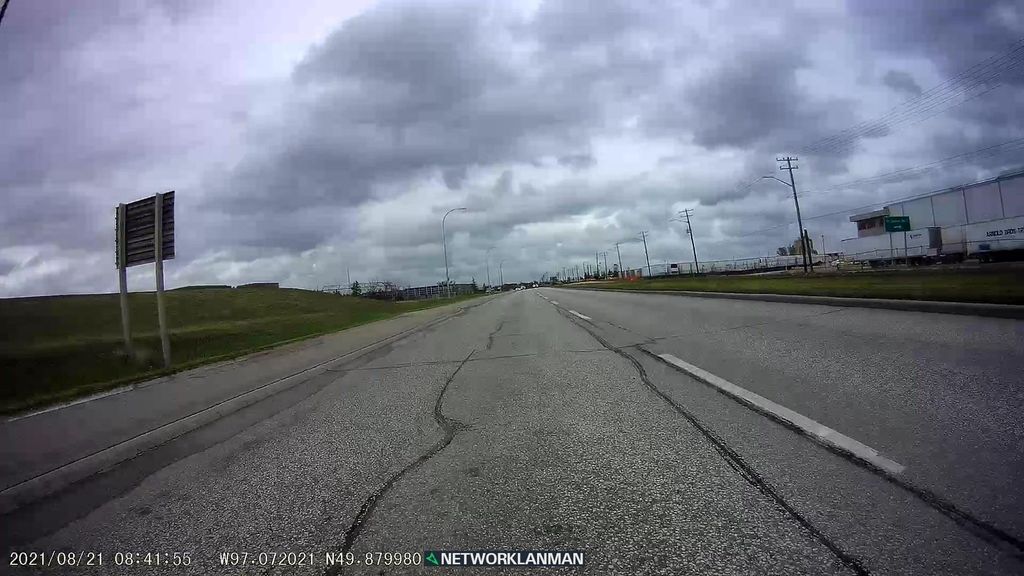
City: winnipeg